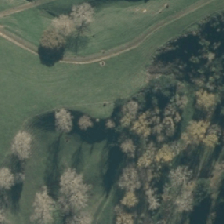
Land cover: deciduous_hardwood